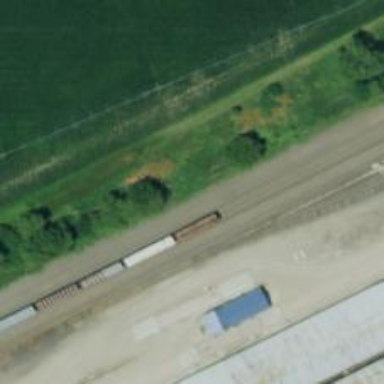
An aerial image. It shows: Abandoned railway.